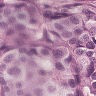
Metastatic tissue present: yes